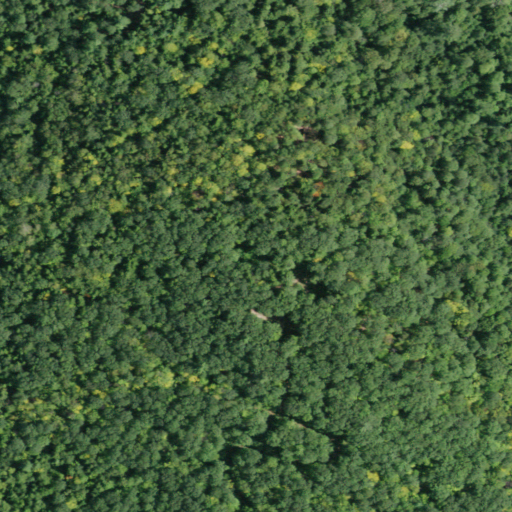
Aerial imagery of mountain in New York named Holmes Hill containing deciduous forest, evergreen forest, mixed forest, and open development